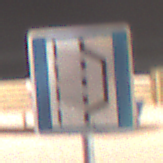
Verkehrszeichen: NothalteUndPannenbucht
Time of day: Night
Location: Outdoor (Urban)
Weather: PartlyCloudy
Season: NotSpecified
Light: Artificial